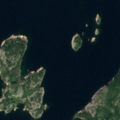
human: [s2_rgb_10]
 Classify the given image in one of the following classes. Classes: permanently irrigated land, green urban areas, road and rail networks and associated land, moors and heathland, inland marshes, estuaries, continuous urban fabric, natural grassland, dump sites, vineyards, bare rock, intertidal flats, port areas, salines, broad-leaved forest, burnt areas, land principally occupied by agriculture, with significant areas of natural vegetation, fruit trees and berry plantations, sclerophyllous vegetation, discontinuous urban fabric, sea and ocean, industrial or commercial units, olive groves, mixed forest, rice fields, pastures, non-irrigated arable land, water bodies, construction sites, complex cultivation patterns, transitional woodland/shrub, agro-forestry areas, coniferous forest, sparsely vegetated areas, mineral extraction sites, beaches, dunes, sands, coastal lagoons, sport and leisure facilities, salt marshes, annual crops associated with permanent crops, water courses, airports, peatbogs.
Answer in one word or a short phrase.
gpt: coniferous forest, mixed forest, sea and ocean